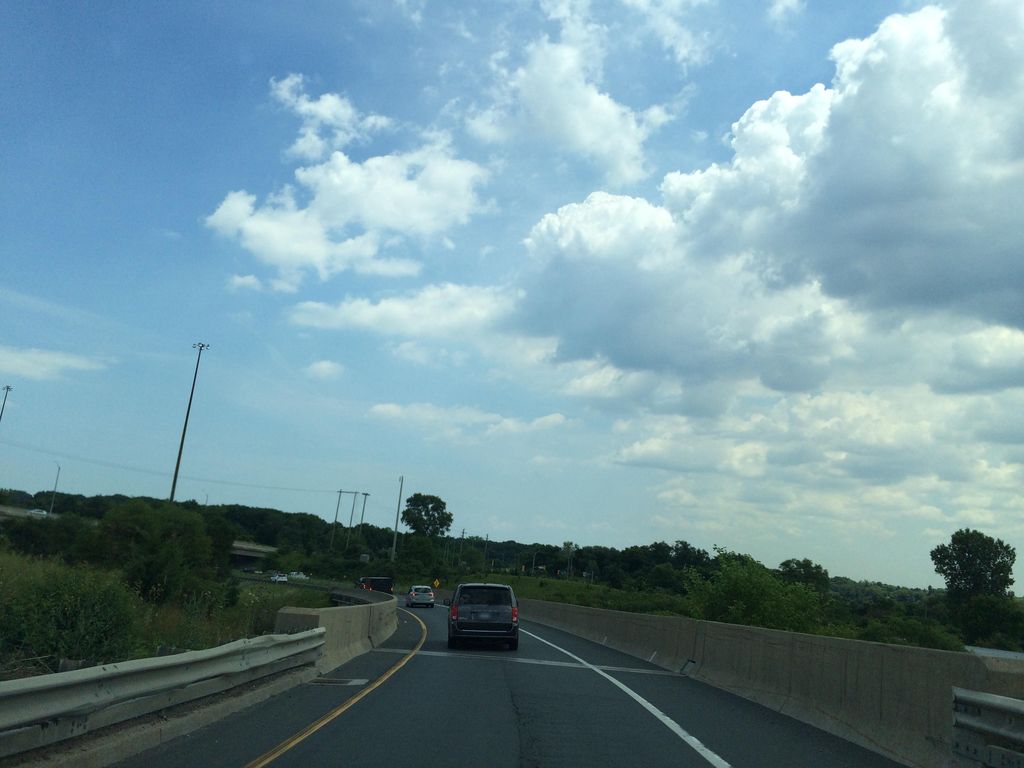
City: hamilton